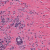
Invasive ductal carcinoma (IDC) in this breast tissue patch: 1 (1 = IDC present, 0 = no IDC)